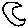
Label: moon